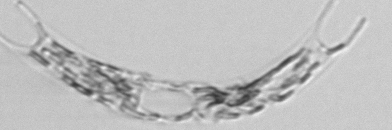
Label: Eucampia